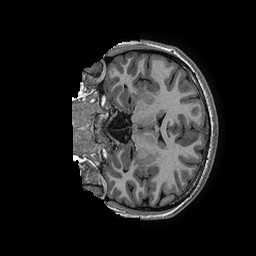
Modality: T1w
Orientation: coronal
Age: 23
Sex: female
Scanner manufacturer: ge
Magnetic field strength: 3 T
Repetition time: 0.006952 s
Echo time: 0.00292 s